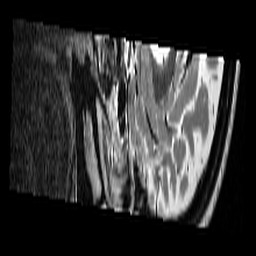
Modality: T2w
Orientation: sagittal
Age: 35
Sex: female
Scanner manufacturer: siemens
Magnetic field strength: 3 T
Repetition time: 7 s
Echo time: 0.085 s